Aerial crown-view tile of a tropical tree (Barro Colorado Island, Panama), acquired 20250317:
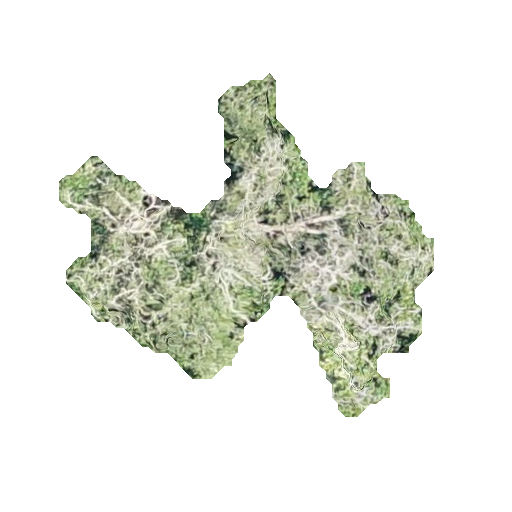
Species: Platypodium elegans
GBIF accepted scientific name: Platypodium elegans
Crown area: 93.081 m²